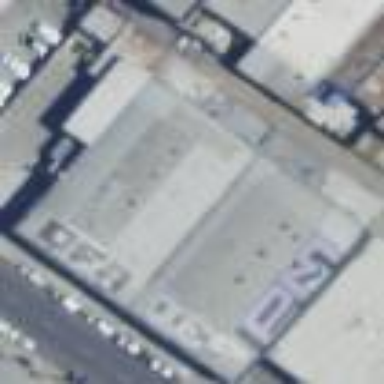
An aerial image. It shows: Warehouse building.